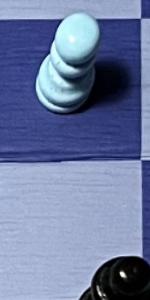
Label: Empty